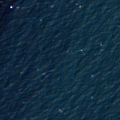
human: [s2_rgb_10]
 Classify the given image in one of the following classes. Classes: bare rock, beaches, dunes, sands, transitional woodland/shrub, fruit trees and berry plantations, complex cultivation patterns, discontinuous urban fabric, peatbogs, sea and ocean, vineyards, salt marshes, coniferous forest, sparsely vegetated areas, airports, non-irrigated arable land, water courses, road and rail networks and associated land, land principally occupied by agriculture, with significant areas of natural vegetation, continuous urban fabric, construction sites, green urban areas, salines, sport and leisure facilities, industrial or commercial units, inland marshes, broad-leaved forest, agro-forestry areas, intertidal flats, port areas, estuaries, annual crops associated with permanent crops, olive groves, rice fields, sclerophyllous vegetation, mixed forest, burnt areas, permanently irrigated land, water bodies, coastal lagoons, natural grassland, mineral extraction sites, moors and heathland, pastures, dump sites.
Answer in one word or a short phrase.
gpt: sea and ocean